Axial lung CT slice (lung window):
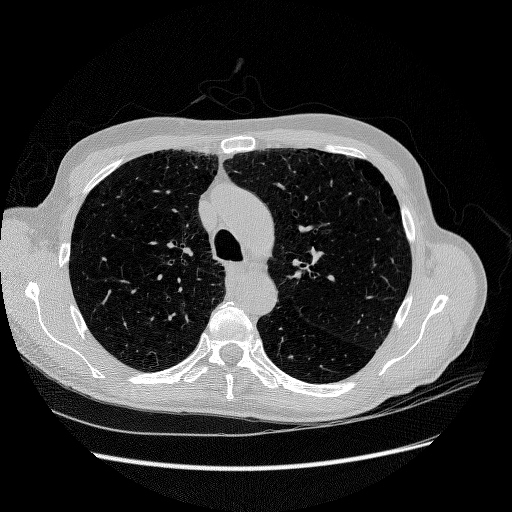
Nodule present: no